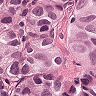
Metastatic tissue present: yes